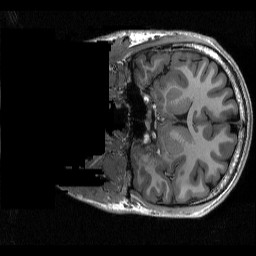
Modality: T1w
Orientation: coronal
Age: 22
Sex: male
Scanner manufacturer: siemens
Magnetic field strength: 3 T
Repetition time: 2.3 s
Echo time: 0.00298 s